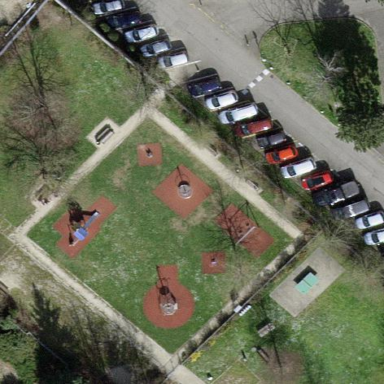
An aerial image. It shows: Lovely park for leisure and relaxation.